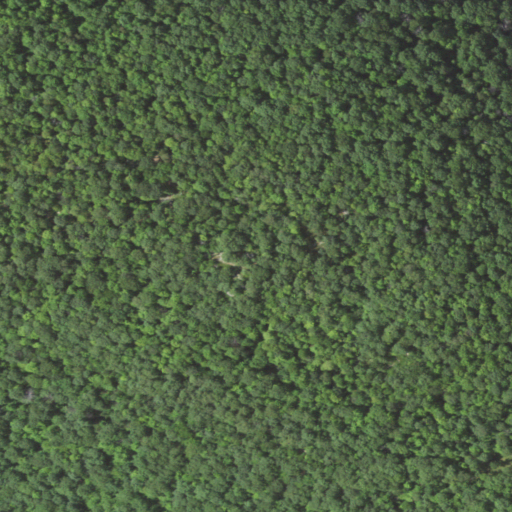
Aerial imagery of mountain in Pennsylvania named Nichols Point containing deciduous forest and mixed forest